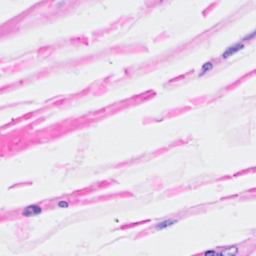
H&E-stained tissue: Breast